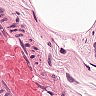
Metastatic tissue present: no